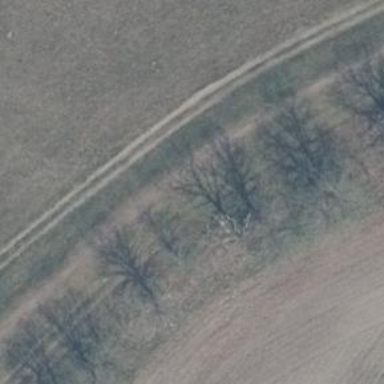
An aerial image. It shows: Row of trees in natural setting.